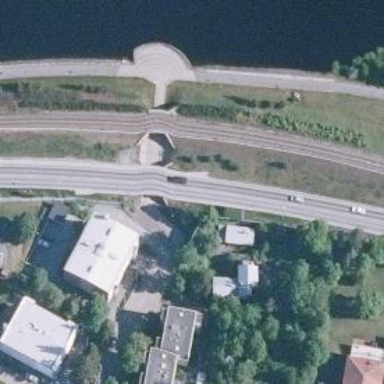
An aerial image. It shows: Asphalt track designated as cycleway.